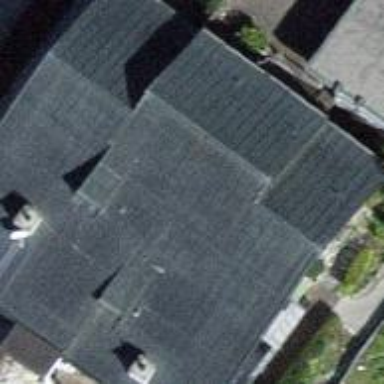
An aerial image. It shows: Building with tile roof.